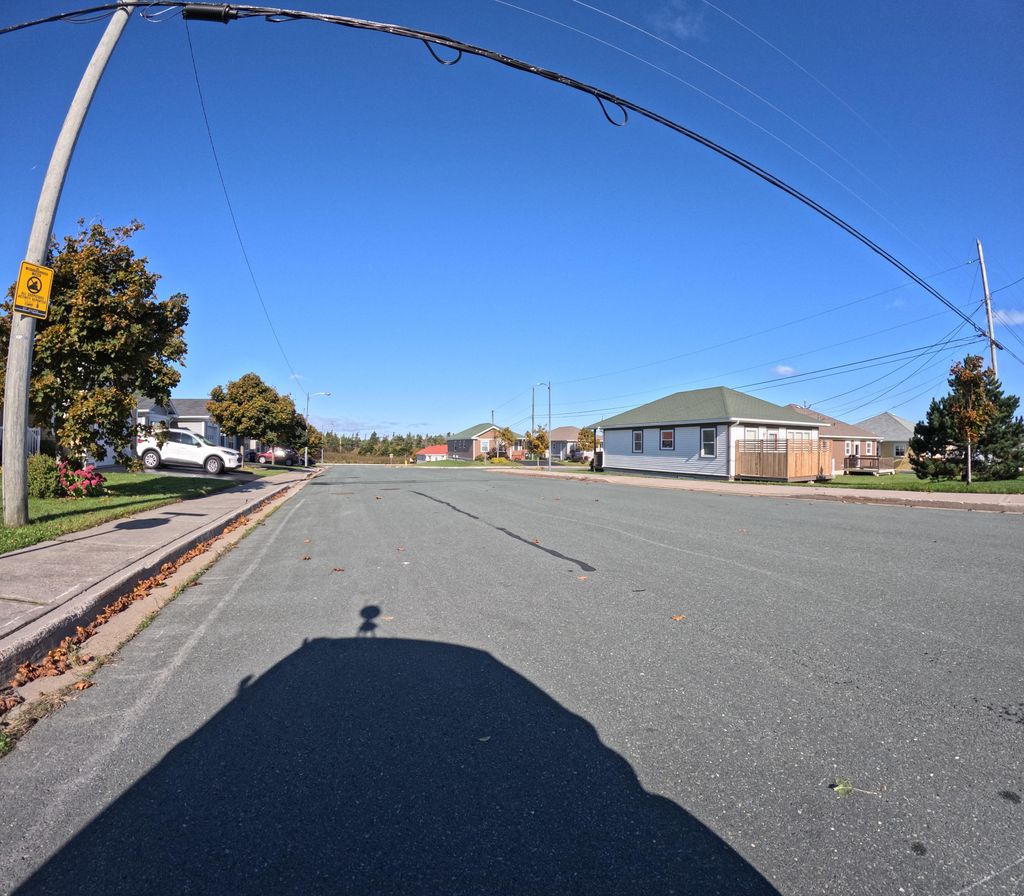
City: st_johns